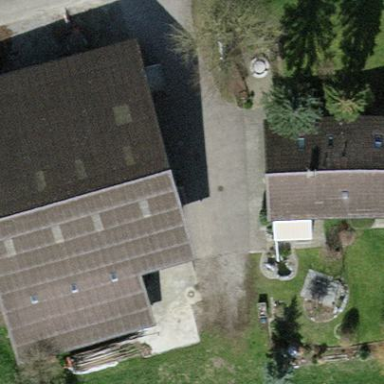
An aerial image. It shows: Farmyard area.